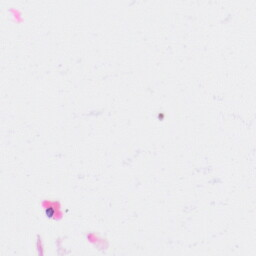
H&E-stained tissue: Kidney